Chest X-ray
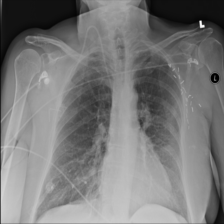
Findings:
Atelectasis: negative
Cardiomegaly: negative
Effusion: negative
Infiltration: negative
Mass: negative
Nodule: negative
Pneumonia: negative
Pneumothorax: negative
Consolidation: negative
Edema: negative
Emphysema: negative
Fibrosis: negative
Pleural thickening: negative
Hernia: negative